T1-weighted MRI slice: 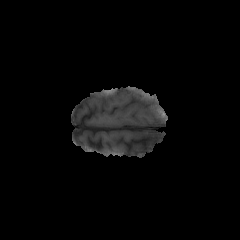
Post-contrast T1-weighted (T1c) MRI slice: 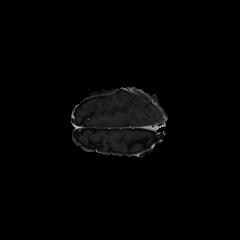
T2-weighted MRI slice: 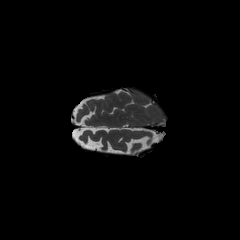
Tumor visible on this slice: no